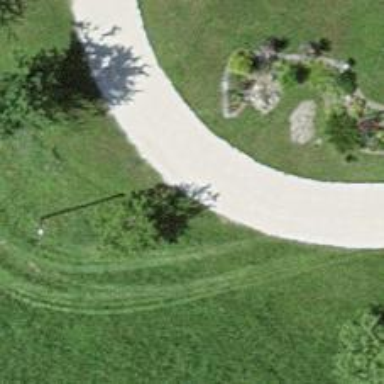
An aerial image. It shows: Paved track road with grade1 track type.